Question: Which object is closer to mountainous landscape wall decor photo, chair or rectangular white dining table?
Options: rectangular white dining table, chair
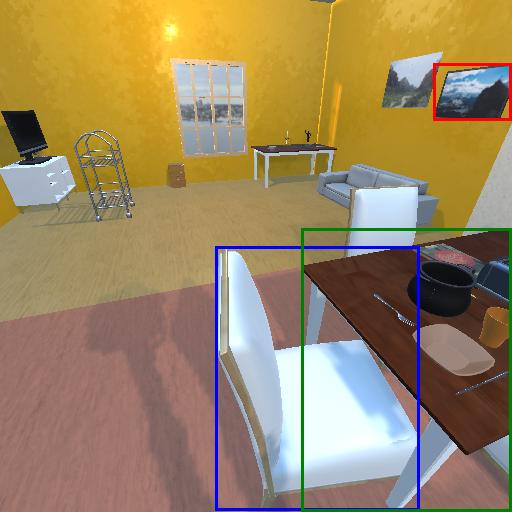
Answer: rectangular white dining table